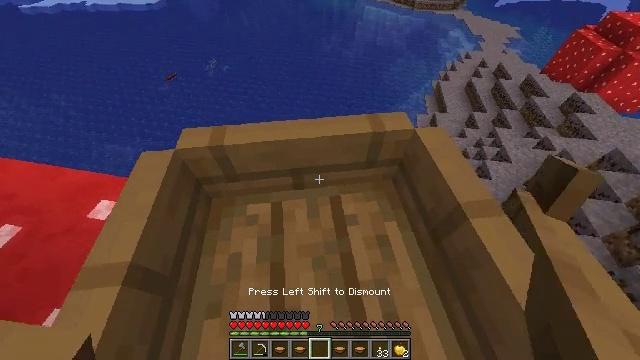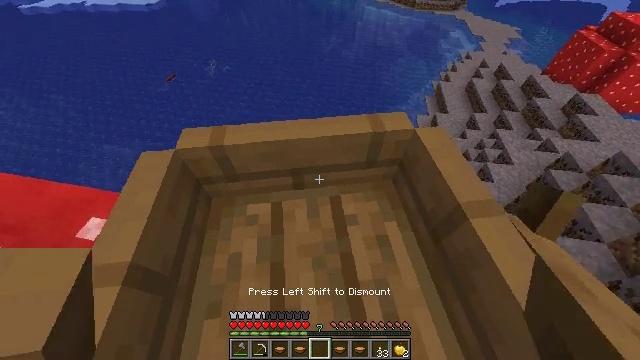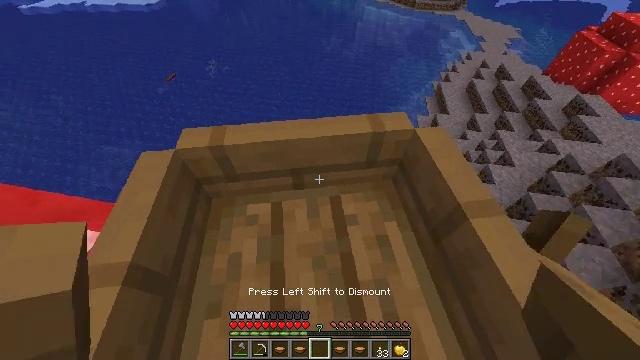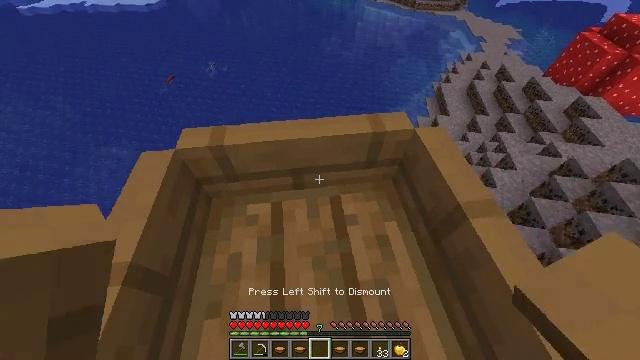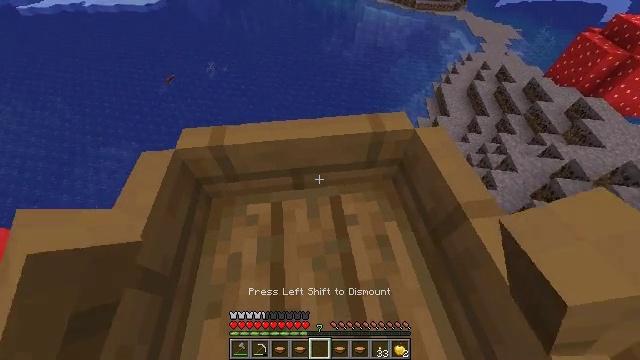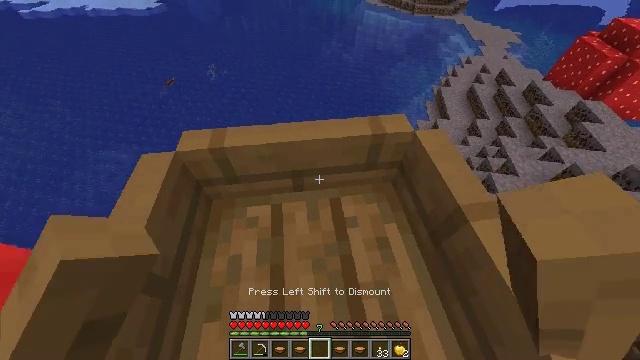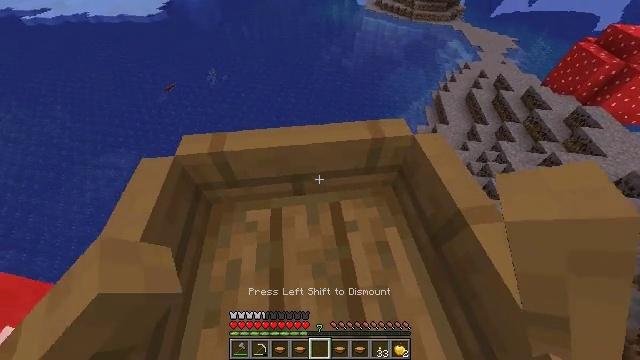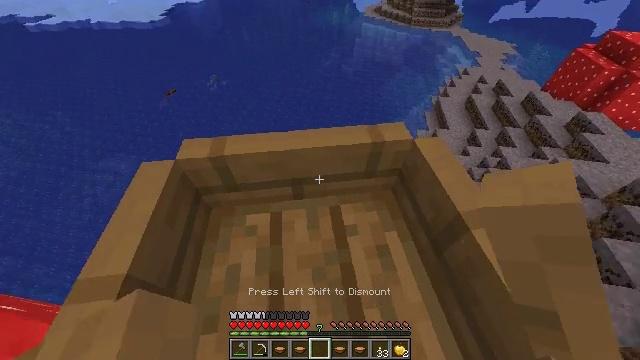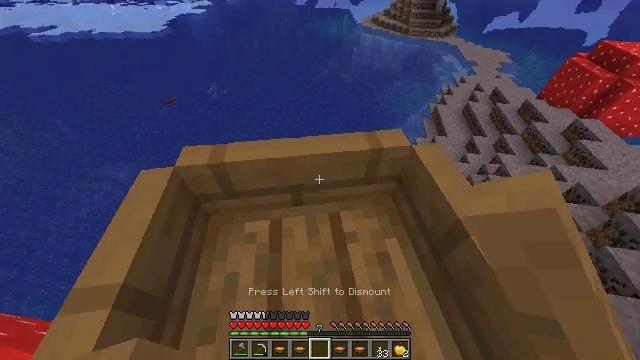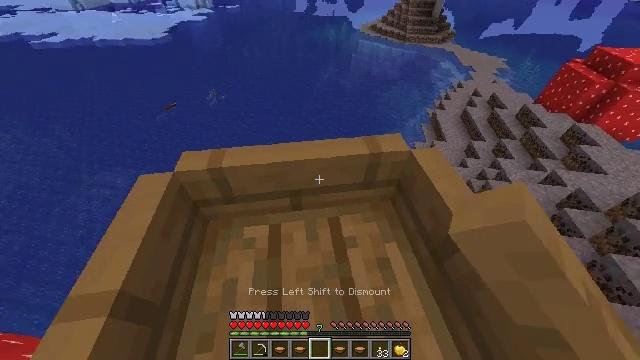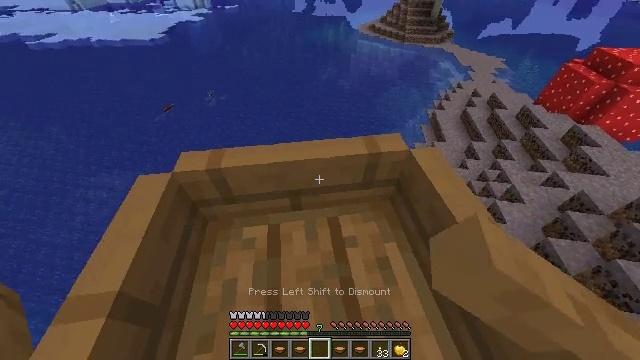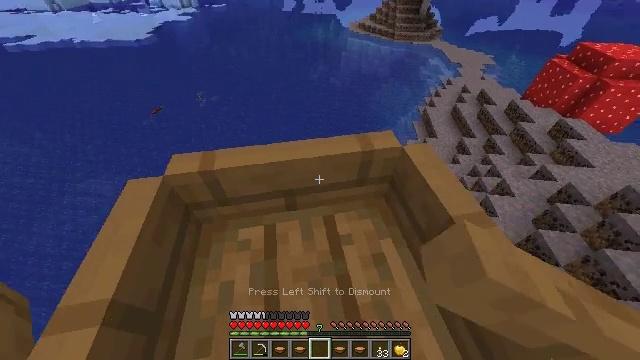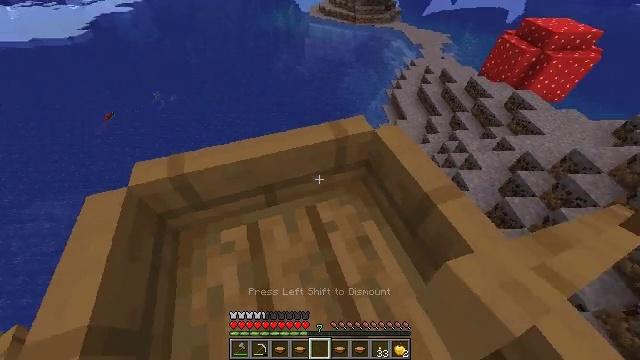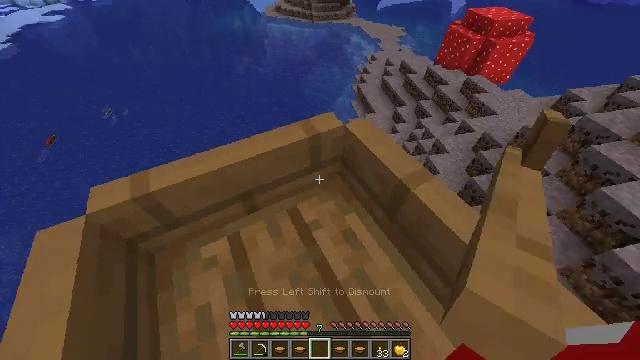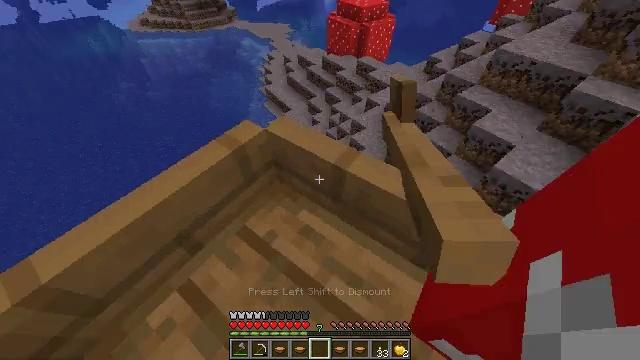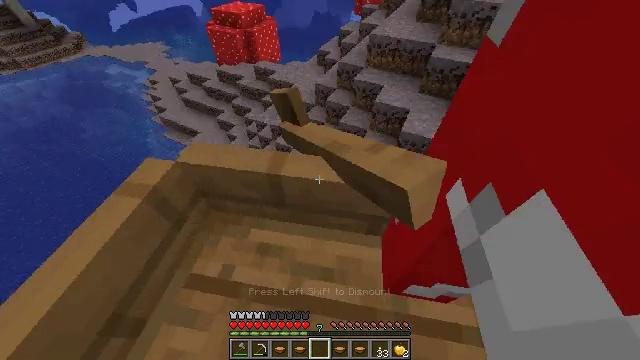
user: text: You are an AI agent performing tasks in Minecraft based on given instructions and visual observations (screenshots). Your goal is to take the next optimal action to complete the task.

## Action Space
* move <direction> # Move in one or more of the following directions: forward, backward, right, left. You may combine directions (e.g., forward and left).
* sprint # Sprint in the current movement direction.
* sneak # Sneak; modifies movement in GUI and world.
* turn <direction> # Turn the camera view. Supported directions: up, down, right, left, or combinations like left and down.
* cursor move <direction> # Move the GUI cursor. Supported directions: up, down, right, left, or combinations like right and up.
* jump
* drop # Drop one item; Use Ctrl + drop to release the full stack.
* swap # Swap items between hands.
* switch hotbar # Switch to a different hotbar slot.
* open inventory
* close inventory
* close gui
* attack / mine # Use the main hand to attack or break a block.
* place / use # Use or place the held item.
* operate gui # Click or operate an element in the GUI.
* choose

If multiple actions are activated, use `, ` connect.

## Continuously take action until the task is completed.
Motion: motion action
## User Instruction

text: Drop a mushroom stew.
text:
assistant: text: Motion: move forward, sprint
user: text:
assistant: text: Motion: move forward, sprint
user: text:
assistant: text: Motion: move forward, sprint
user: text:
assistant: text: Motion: move forward, sprint
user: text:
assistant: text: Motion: move forward, sprint
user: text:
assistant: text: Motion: move forward, sprint, turn up
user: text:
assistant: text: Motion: move forward, sprint, turn up
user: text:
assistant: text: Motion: move forward, sprint, turn up
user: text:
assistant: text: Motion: move forward, sprint, turn up
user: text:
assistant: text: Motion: move forward, sprint
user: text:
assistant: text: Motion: move forward, sprint, turn right
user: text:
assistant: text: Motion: move forward, sprint, turn right and down
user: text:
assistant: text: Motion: move forward, sprint, turn right
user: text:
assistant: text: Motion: move forward, sprint, turn right
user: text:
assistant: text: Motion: move forward, sprint, turn right
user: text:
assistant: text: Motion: move forward, sprint, turn right and up
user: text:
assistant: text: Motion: move forward and move left, sprint, turn right and up
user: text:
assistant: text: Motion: move forward and move left, sprint, turn right and up
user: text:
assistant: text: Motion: move forward and move left, sprint, turn up
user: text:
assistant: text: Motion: move forward and move left, sprint
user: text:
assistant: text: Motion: move forward and move left, sprint
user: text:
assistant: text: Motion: move forward and move left, sprint
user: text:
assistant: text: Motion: move forward and move left, sprint, turn left and down
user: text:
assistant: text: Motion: move forward and move left, sprint, turn left and down
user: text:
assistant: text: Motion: move forward and move left, sprint, turn left and down
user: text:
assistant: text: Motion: move forward and move left, sprint, turn left and down
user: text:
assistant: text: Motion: move forward and move left, sprint, turn left and down
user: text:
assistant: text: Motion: move forward and move left, sprint, turn left and down
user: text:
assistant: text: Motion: move forward and move left, sprint, turn left and down
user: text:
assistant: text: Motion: move forward, sprint, turn left